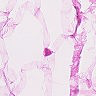
Metastatic tissue present: no